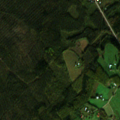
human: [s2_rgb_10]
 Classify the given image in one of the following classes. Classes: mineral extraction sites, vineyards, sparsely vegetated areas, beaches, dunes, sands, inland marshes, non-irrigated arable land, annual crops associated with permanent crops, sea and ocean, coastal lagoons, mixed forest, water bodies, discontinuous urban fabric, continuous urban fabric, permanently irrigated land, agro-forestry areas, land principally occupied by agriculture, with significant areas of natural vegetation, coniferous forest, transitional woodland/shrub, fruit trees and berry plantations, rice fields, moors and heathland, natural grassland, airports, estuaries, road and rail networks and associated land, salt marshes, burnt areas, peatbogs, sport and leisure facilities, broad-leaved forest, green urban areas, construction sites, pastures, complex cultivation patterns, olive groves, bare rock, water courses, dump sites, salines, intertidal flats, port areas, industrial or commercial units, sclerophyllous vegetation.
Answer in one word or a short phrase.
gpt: land principally occupied by agriculture, with significant areas of natural vegetation, coniferous forest, mixed forest